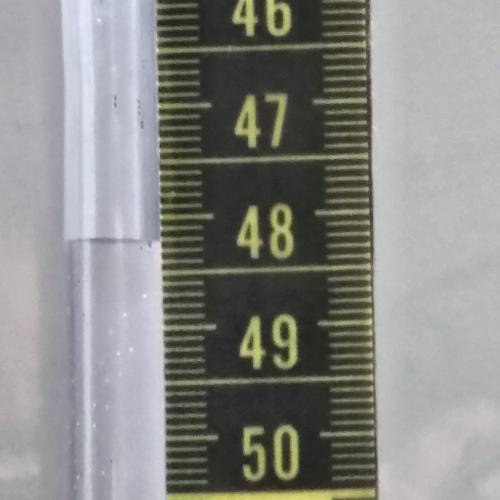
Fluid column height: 48.2 cm